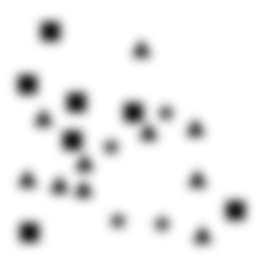
Squares: 7
Triangles: 10
Stars: 4
Total shapes: 21